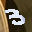
Label: 3